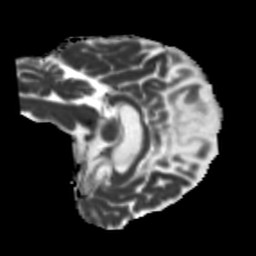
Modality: MD
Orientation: sagittal
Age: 69
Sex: female
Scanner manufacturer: siemens
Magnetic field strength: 3 T
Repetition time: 5.25 s
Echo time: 0.08 s